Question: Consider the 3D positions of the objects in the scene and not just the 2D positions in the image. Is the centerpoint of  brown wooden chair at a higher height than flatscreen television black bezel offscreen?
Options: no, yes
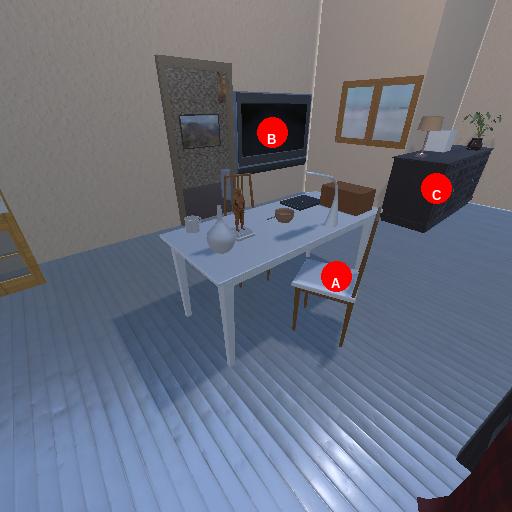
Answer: no